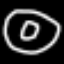
Label: donut